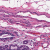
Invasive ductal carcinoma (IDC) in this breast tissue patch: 0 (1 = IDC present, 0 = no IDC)